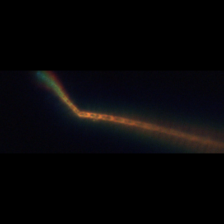
Taxon: Chaetoceros
Group: Diatoms